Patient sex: M
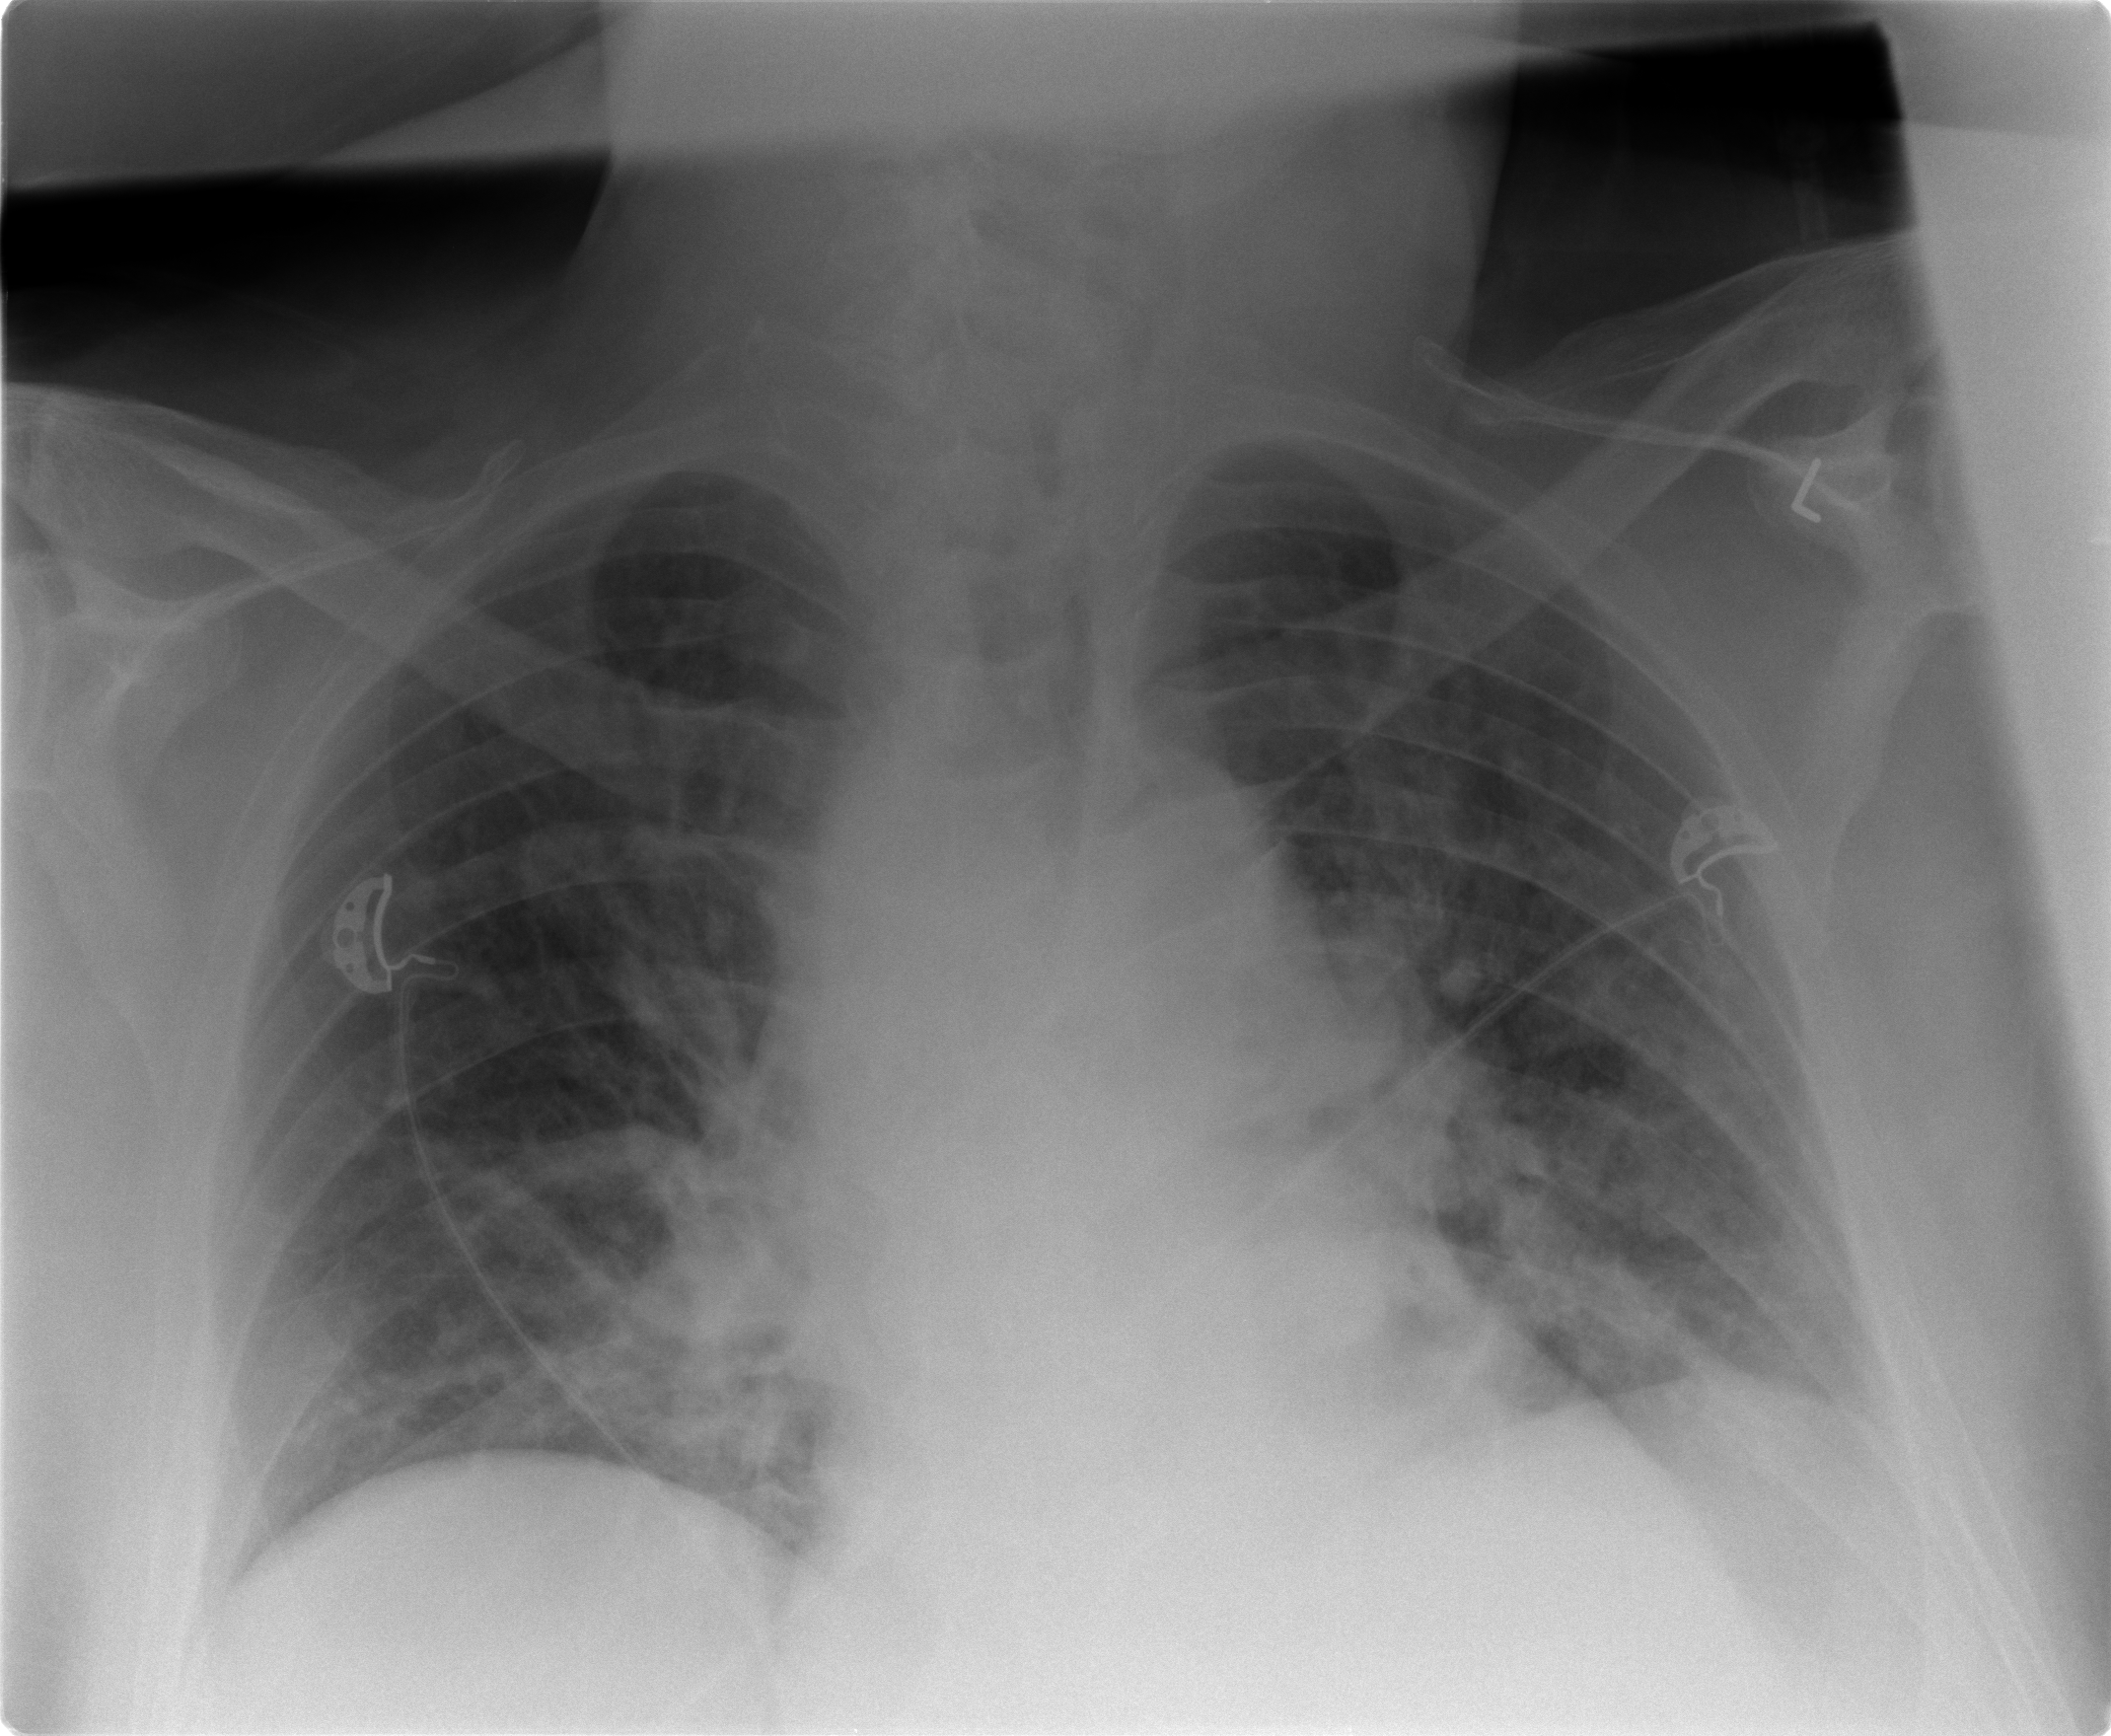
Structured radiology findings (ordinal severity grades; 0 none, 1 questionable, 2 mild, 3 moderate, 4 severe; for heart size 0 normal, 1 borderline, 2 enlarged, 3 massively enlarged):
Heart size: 0
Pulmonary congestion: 2
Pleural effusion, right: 0
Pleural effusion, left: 0
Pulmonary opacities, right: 2
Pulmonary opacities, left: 2
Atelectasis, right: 2
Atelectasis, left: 2